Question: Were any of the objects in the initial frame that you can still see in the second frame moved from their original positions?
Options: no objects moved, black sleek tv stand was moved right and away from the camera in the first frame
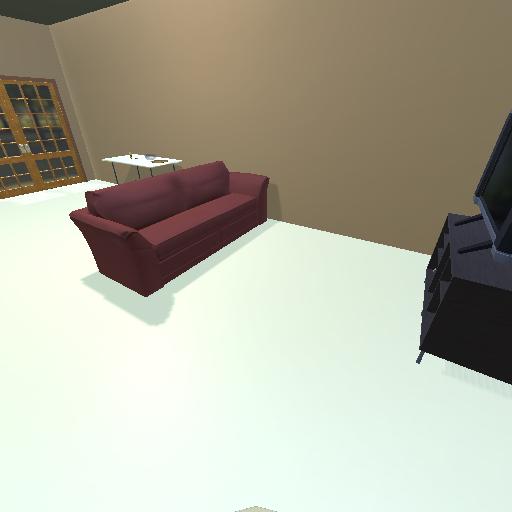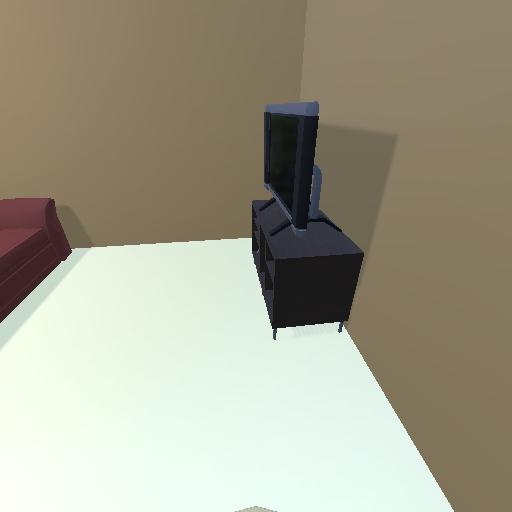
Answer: no objects moved